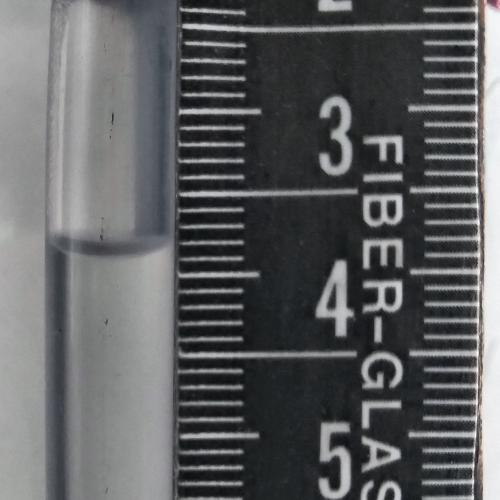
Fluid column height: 3.8 cm